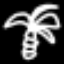
Label: palm tree